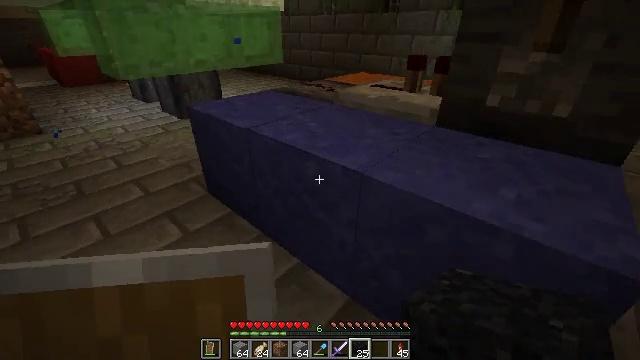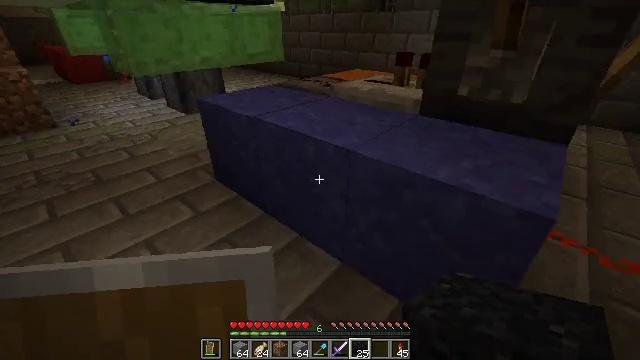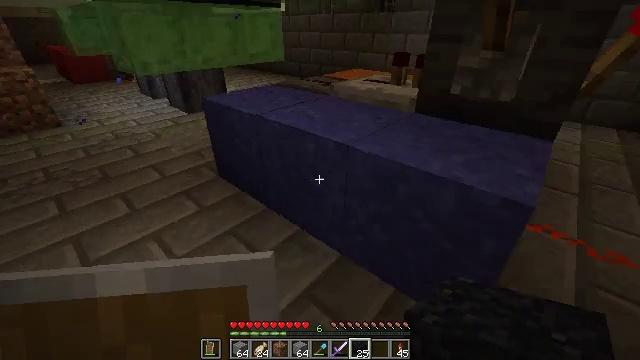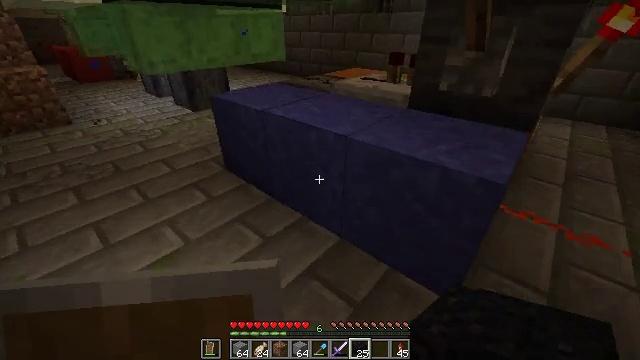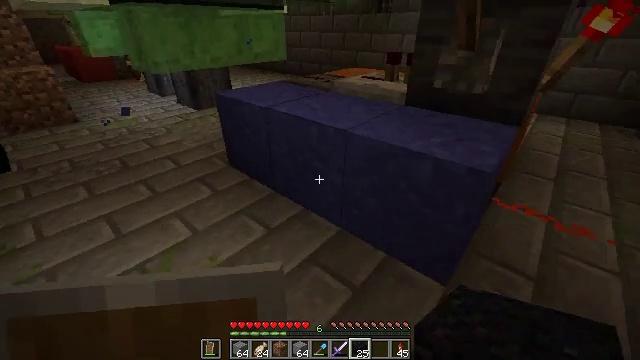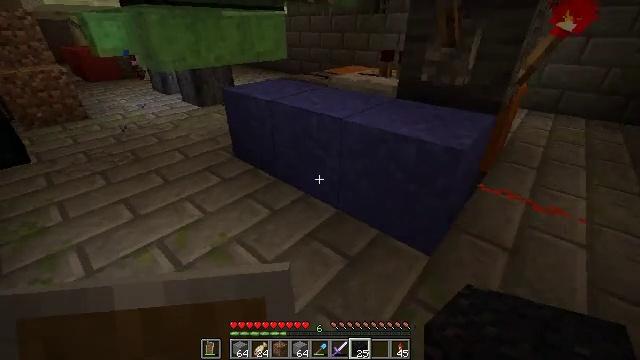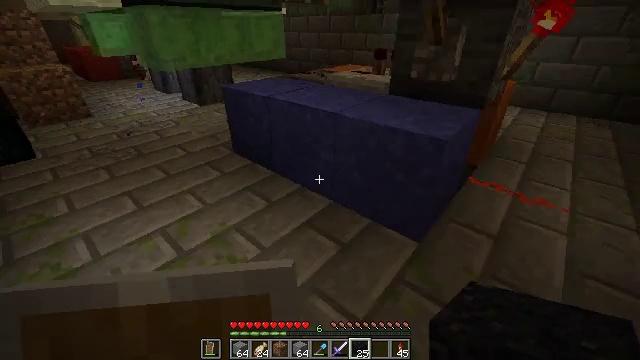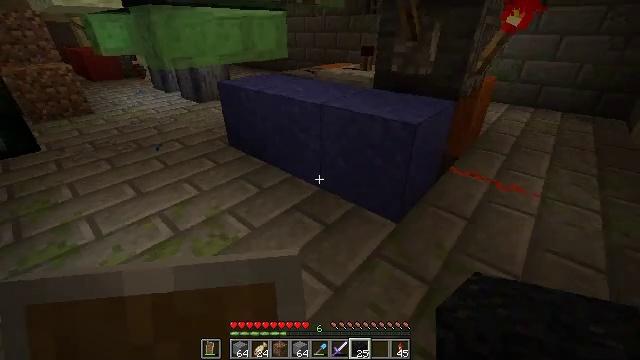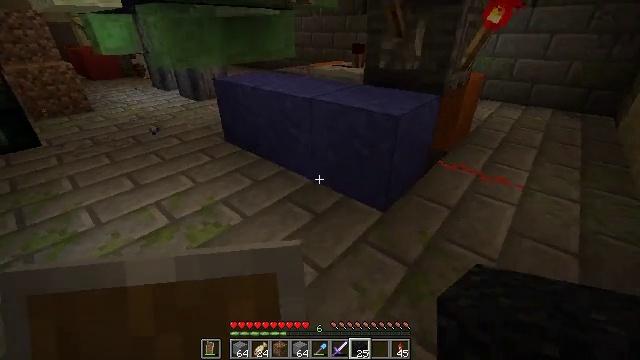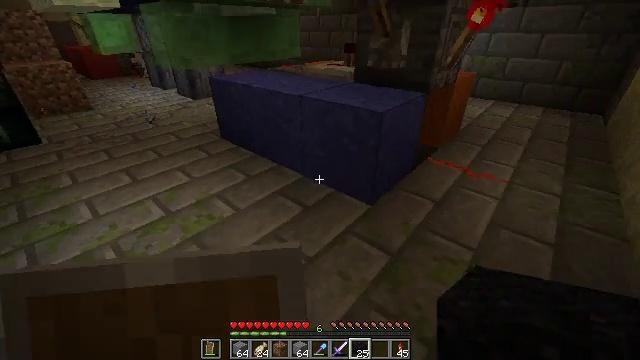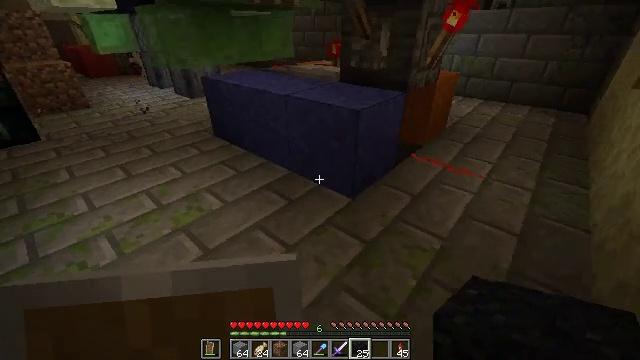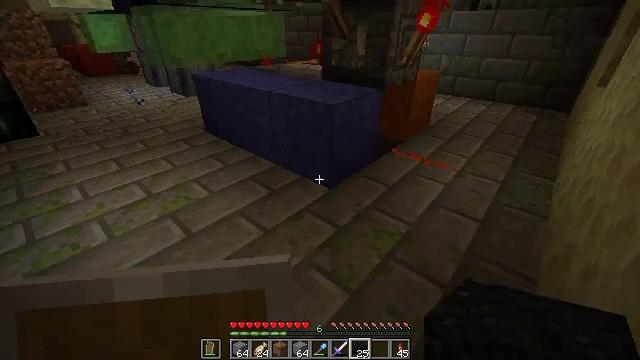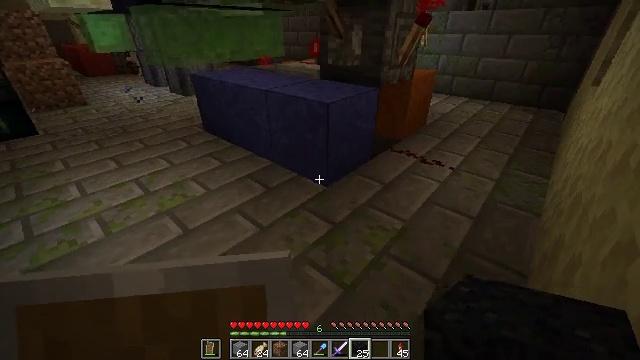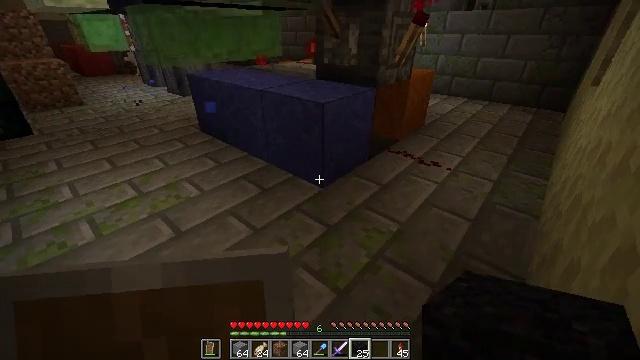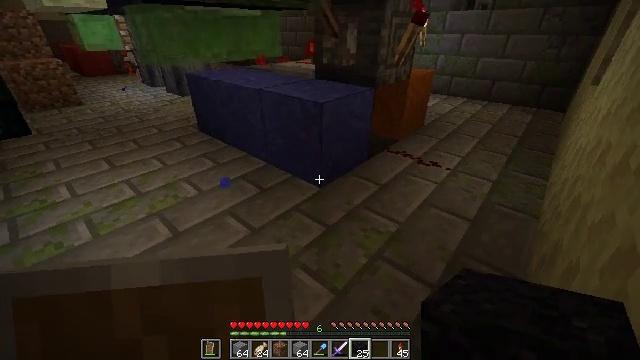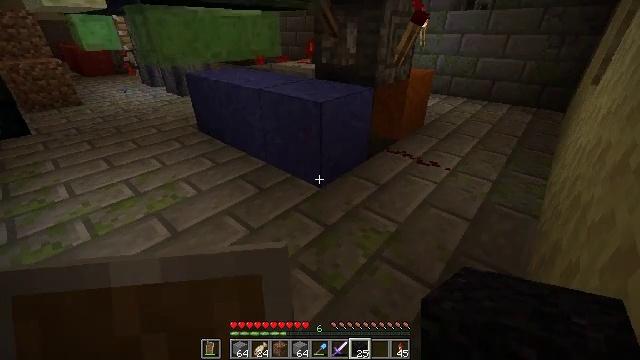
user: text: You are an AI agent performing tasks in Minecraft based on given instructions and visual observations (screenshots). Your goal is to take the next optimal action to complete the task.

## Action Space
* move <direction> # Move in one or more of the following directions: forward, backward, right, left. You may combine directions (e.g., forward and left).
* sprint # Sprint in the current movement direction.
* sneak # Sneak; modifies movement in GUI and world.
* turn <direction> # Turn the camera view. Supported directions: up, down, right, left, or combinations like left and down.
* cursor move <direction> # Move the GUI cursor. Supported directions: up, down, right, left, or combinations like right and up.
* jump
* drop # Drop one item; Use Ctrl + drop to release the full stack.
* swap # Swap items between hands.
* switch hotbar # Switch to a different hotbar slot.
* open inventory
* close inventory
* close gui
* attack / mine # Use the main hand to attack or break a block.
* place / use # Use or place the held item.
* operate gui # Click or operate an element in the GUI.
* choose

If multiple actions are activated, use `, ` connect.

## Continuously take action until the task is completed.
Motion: motion action
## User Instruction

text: Harvest black concrete powder.
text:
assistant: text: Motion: move back
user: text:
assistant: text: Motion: move back
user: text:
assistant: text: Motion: move back
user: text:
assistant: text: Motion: move back
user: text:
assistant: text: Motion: move back and move right
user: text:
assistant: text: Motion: move back and move right
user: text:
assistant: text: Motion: move back and move right
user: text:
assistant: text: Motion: move back and move right
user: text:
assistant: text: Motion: move back and move right
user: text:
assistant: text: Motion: move back and move right
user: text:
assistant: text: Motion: move back and move right
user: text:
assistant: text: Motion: move right
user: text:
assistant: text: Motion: no_op
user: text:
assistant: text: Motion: no_op
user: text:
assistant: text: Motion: no_op
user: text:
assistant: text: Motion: no_op
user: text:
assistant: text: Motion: no_op
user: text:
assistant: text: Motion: no_op
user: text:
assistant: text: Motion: no_op
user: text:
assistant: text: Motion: no_op
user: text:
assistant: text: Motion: no_op
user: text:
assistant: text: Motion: no_op
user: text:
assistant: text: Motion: no_op
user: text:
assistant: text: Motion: no_op
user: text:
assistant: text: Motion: no_op
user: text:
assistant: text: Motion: no_op
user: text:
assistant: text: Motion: no_op
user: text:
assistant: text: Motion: no_op
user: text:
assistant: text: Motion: no_op
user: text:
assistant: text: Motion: no_op